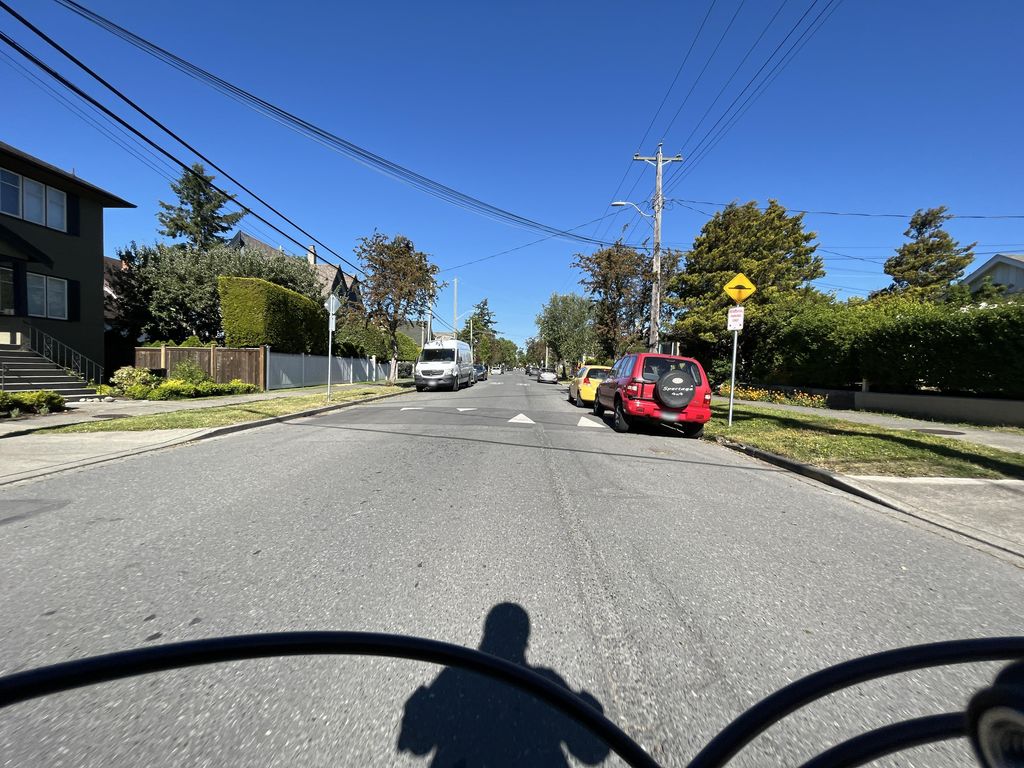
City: victoria